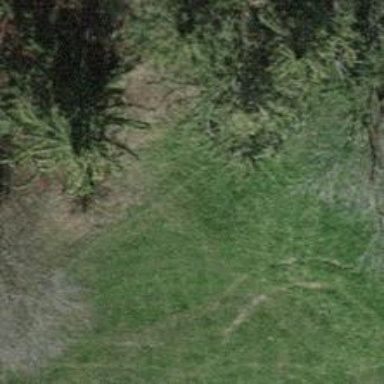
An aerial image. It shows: Grass track with grade5 tracktype.